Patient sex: M
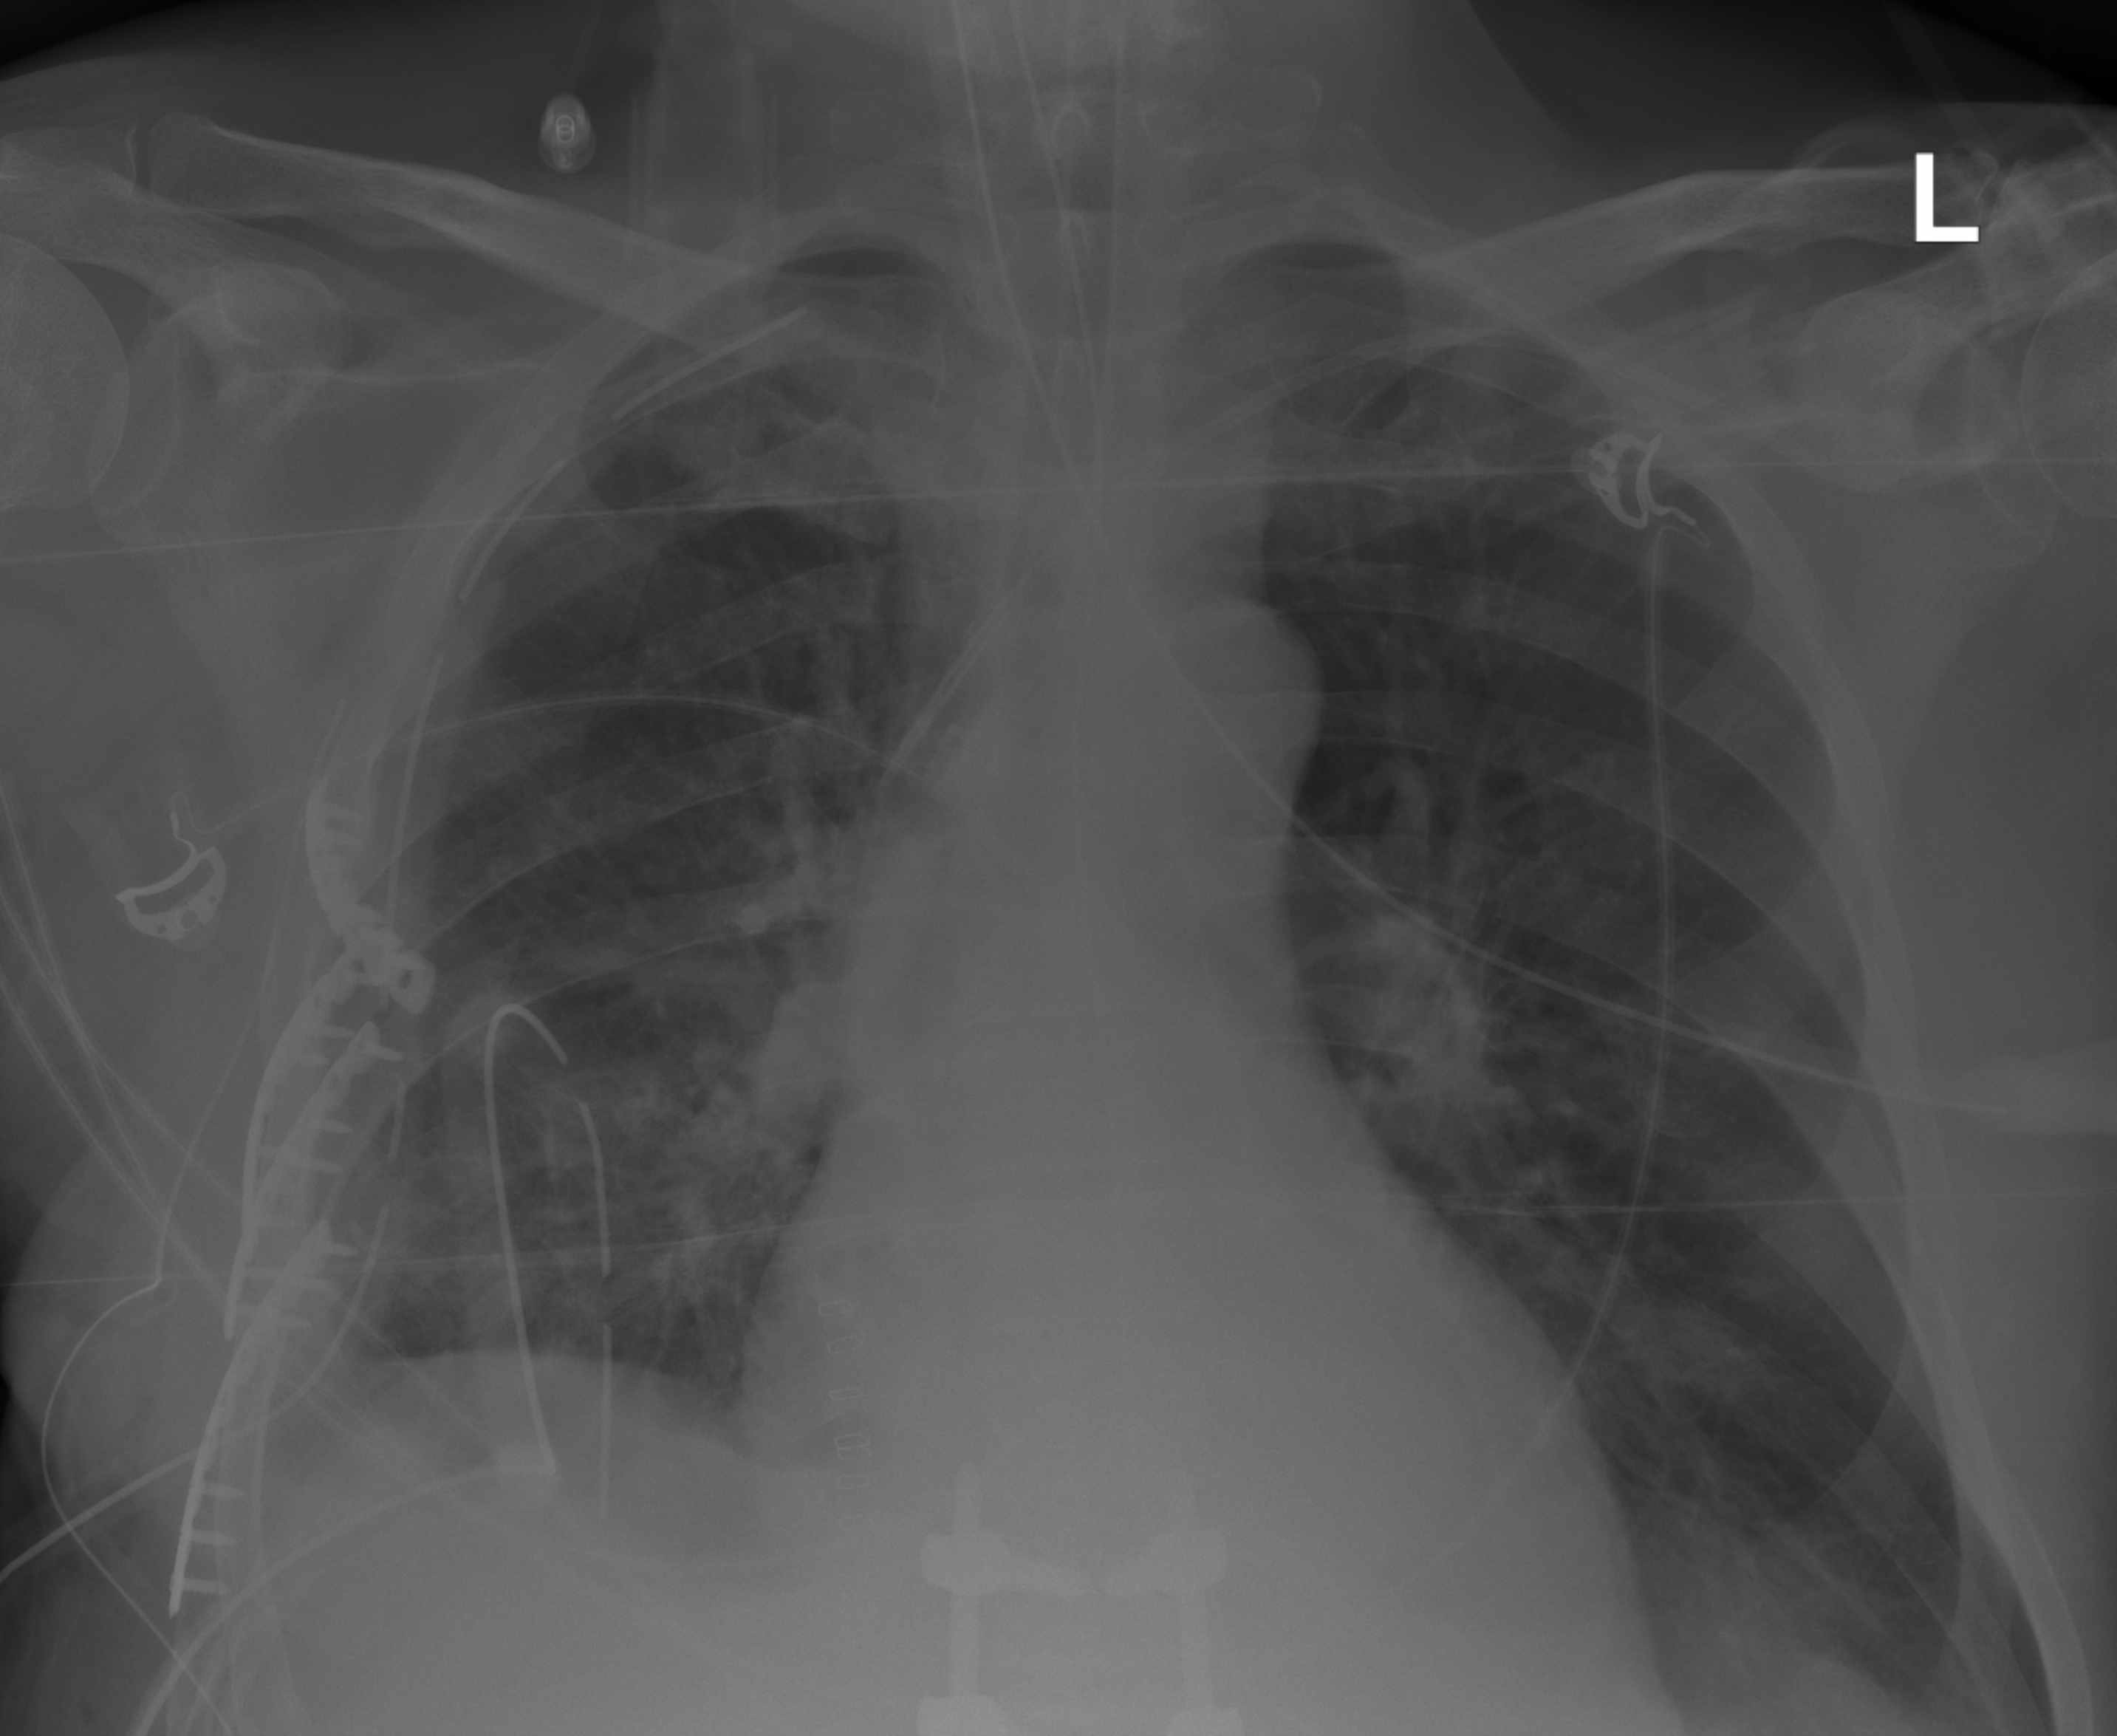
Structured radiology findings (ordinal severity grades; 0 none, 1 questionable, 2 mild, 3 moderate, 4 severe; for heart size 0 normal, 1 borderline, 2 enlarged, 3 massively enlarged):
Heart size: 0
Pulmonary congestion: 0
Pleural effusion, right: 2
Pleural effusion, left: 2
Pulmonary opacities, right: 2
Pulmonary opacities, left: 0
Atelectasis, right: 2
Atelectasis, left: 2